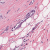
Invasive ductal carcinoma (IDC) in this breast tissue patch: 1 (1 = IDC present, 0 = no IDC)